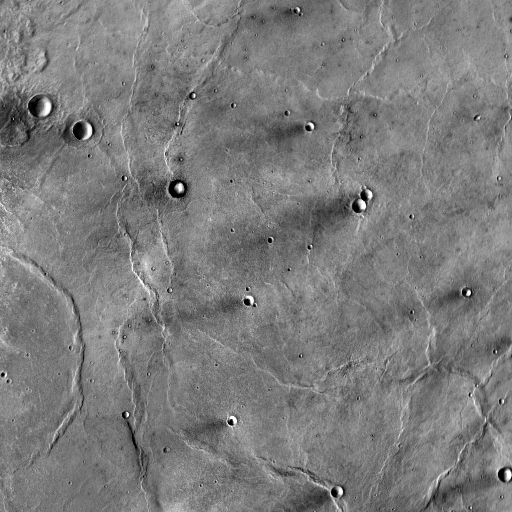
Crater classes present: Background, Other